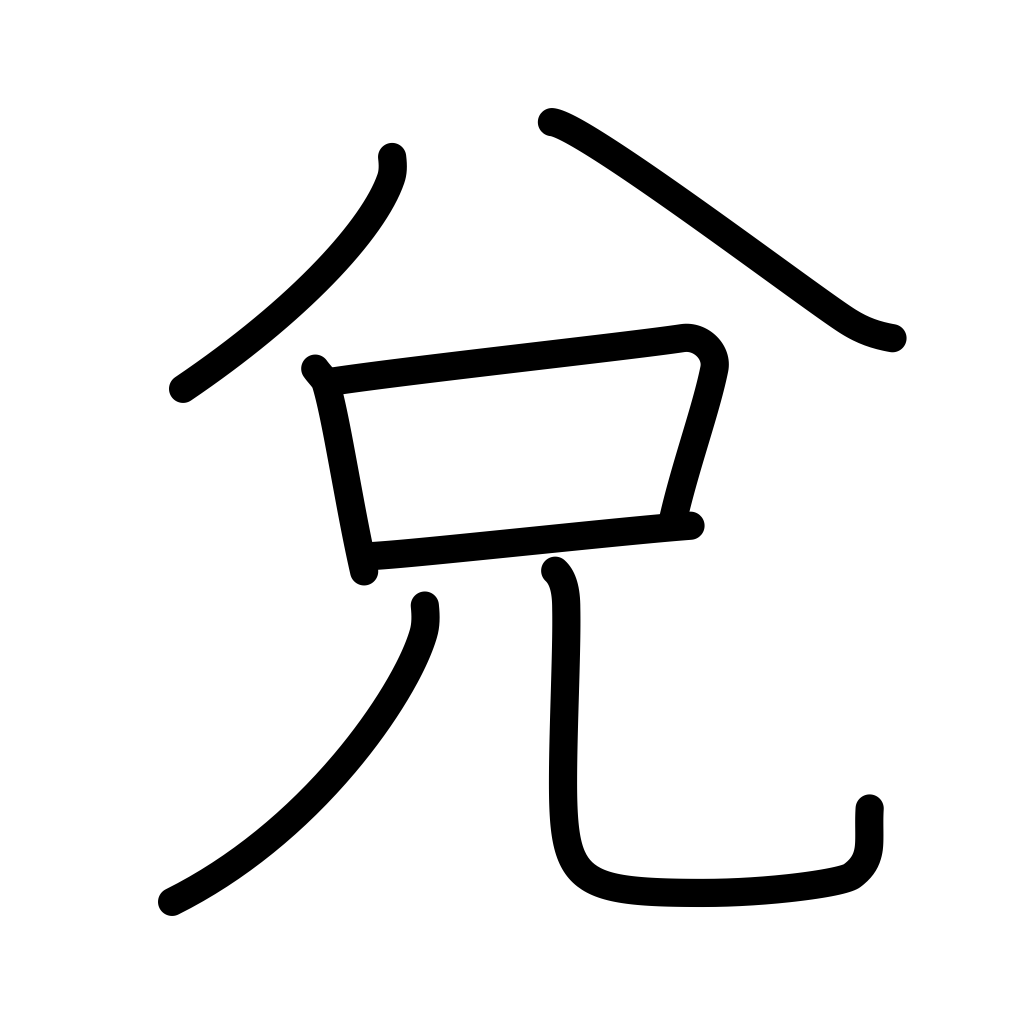
Meaning: exchange